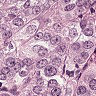
Metastatic tissue present: yes